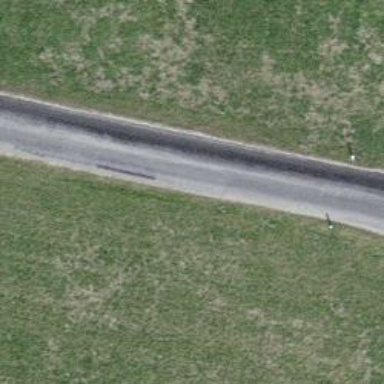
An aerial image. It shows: Unclassified road.